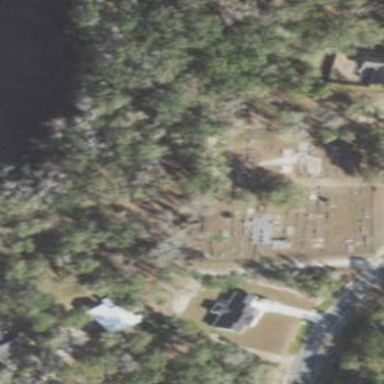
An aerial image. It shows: Cemetery.